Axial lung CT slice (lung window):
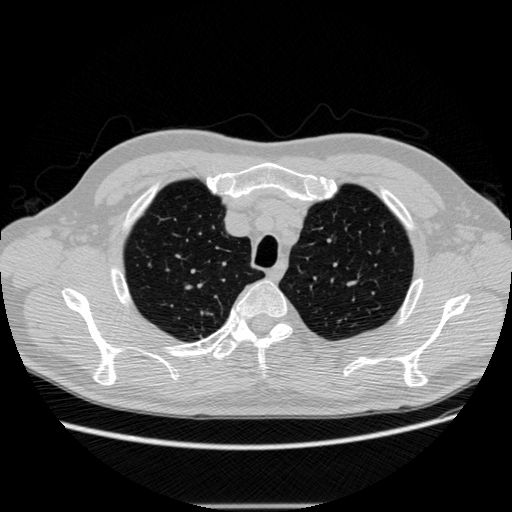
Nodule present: no